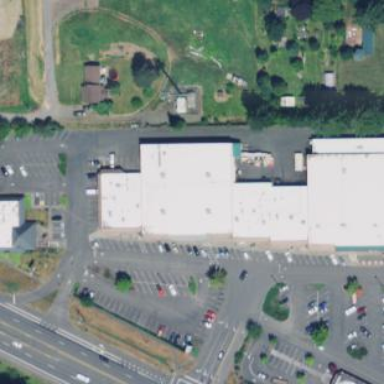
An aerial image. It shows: Supermarket located in building.